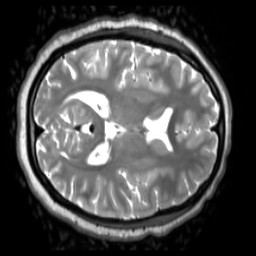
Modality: T2w
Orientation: axial
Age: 26
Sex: female
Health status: ill
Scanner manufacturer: siemens
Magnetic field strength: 3 T
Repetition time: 2.8 s
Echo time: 0.326 s